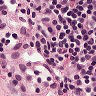
Metastatic tissue present: no